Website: apple
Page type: customer-info-address
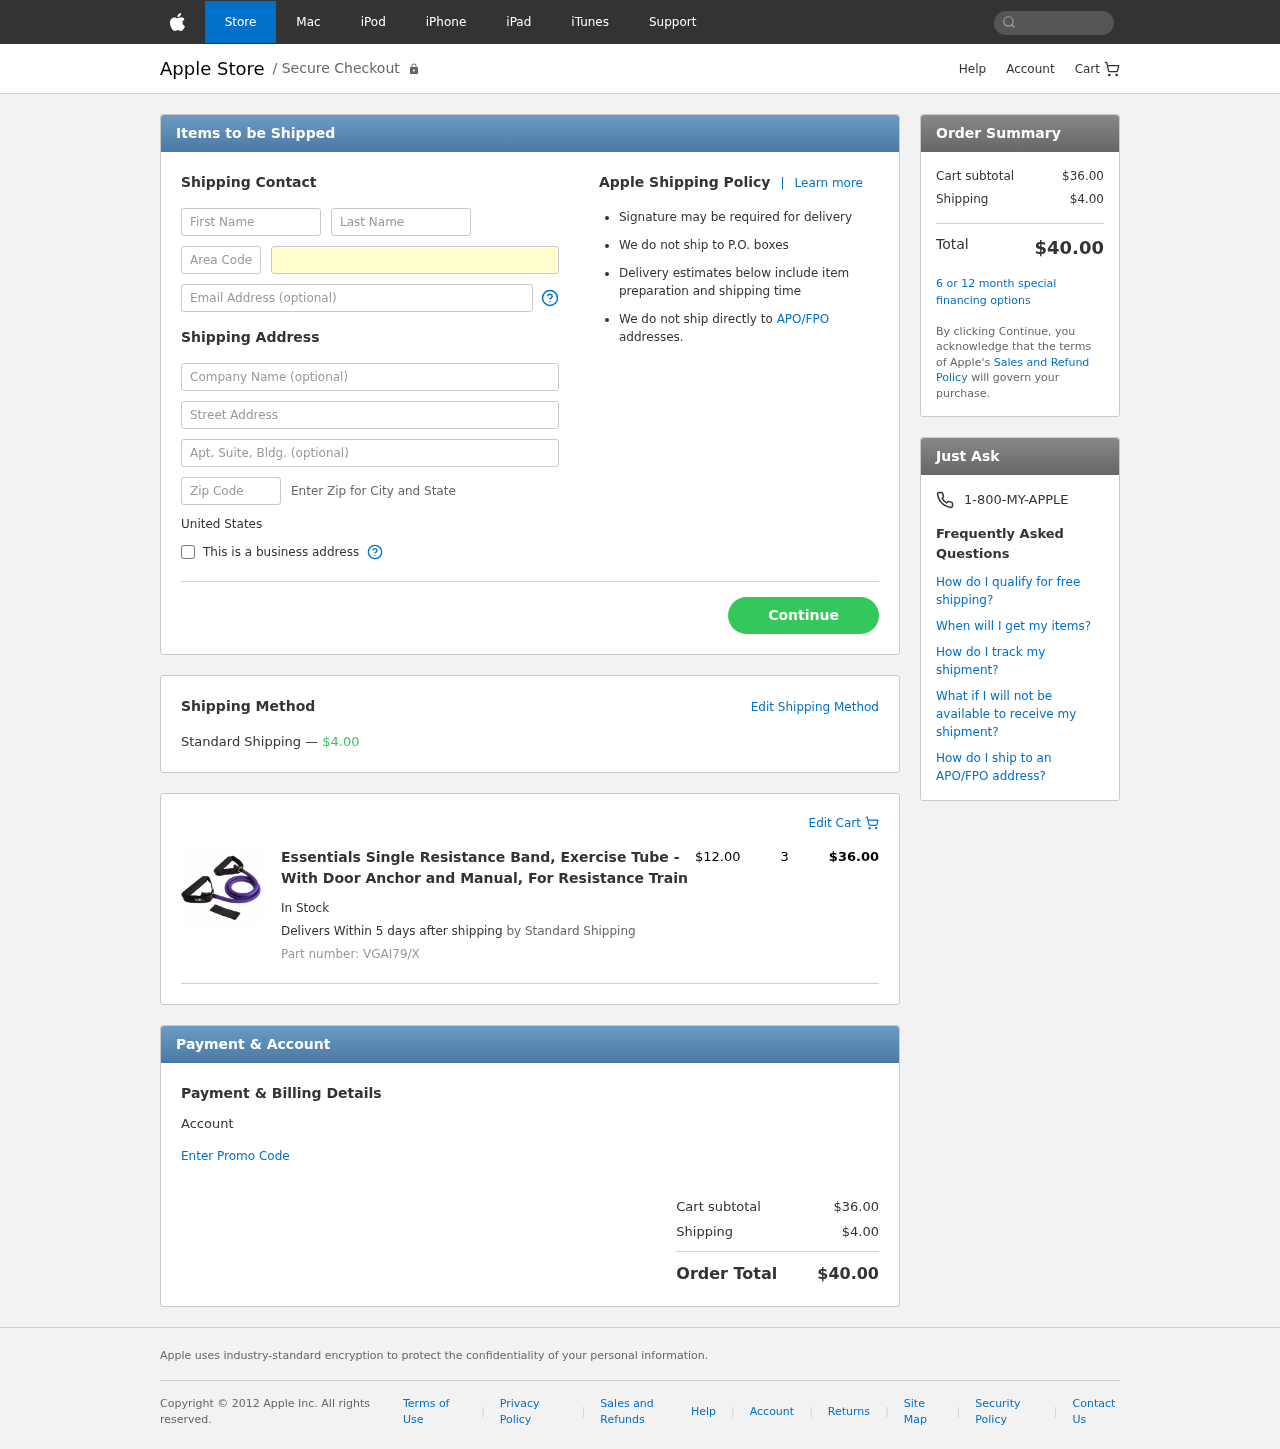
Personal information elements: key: PII_COUNTRY
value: United States
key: PII_FIRSTNAME
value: Kelsey
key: PII_LASTNAME
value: Fowler
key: PII_PHONE_AREA
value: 476
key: PII_PHONE_LINE
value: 4673
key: PII_EMAIL
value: kelsey_fowler@gmail.com
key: PII_STREET
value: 95558 Carney Mall
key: PII_STREET2
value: Suite 897
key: PII_POSTCODE
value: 28133
Product elements: key: PRODUCT1_NAME
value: Essentials Single Resistance Band, Exercise Tube - With Door Anchor and Manual, For Resistance Train
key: PRODUCT1_PRICE
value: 12
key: PRODUCT1_QUANTITY
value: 3
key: PRODUCT1_SKU
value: VGAI79/X
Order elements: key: ORDER_SHIPPING_COST
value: $4.00
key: ORDER_ITEM_TOTAL
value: $36.00
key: ORDER_SUBTOTAL
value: $36.00
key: ORDER_TOTAL
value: $40.00